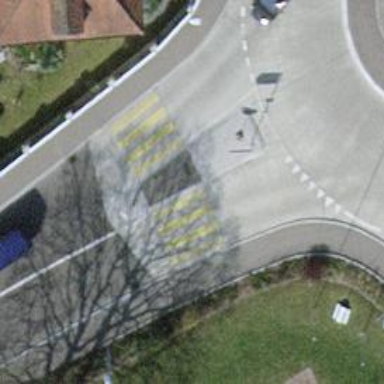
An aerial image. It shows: Uncontrolled crossing with pedestrian island.